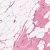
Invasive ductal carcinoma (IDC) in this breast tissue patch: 0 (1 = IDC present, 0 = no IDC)